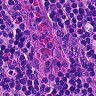
Metastatic tissue present: no